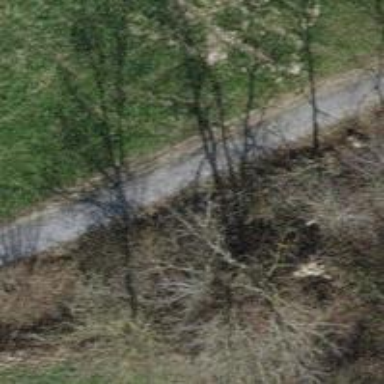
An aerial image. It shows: Compacted track road with grade3 tracktype.